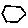
Label: hexagon